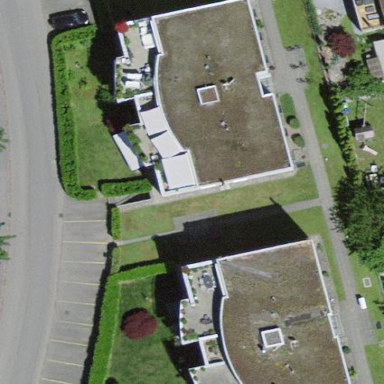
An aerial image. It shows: Building with apartments and flat roof.